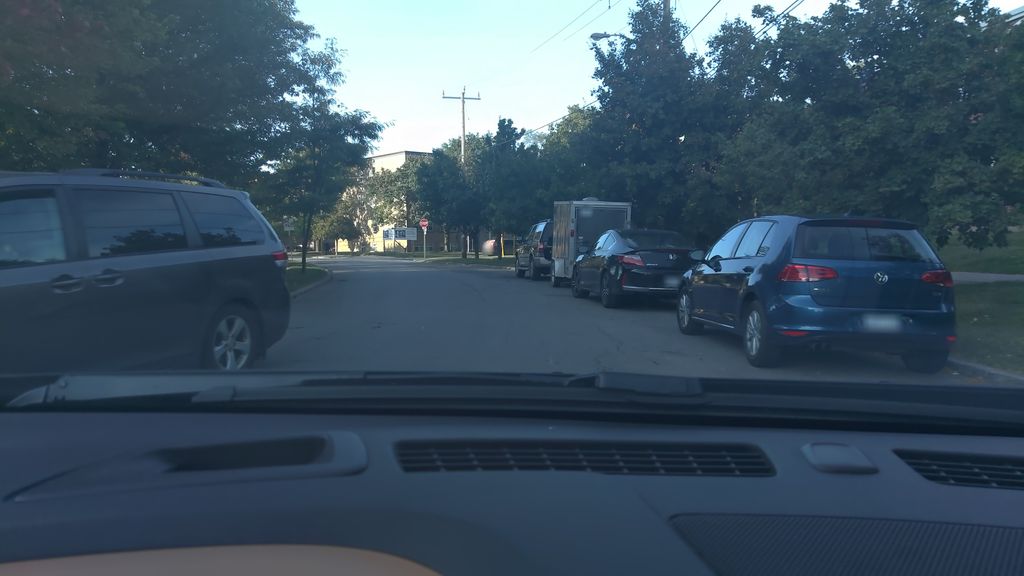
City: toronto